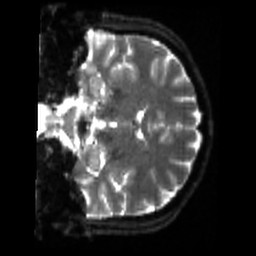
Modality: sbref
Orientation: coronal
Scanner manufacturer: siemens
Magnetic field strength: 3 T
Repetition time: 4 s
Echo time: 0.0594 s